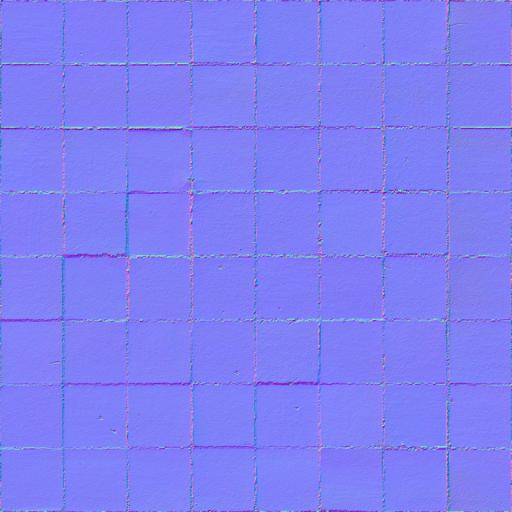
dirt dirty rough square tiled tiles white